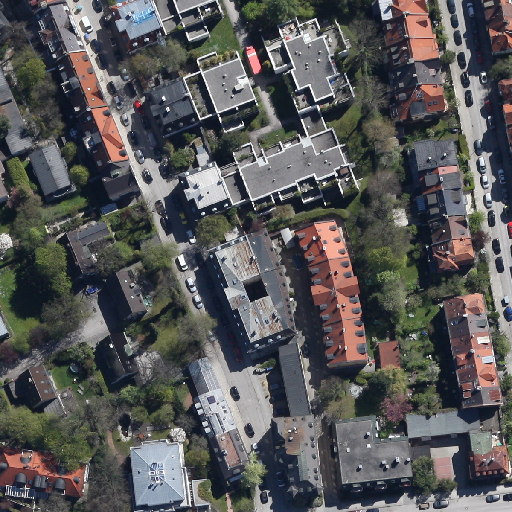
Referring expression: building along the road